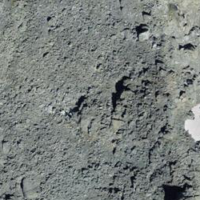
EUNIS habitat code: 48
Species observed at this site:
Saxifraga oppositifolia